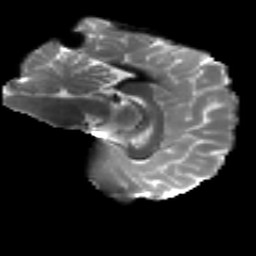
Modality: T2w
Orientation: sagittal
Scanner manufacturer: siemens
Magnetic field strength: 3 T
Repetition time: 4.16 s
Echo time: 0.0806 s